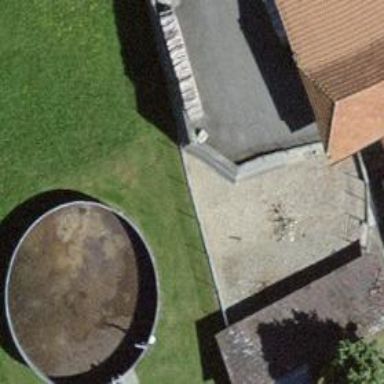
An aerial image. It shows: Storage tank which is man-made.